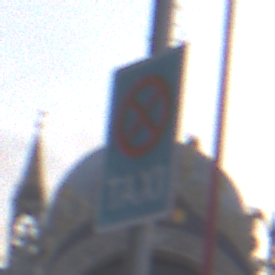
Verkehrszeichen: Taxenstand
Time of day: SunriseSunset
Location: Outdoor (Urban)
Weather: PartlyCloudy
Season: NotSpecified
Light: Natural